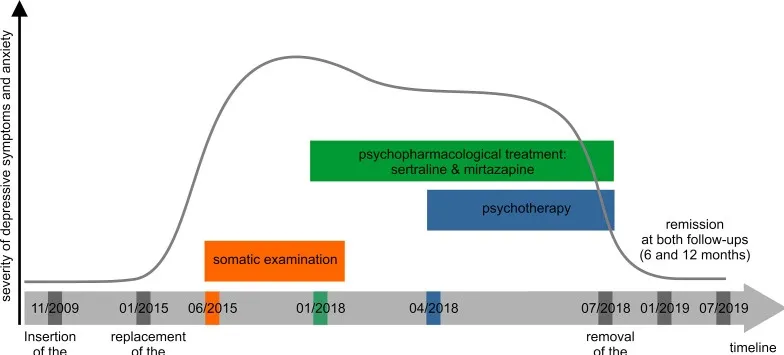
Timeline showcasing the course of psychiatric symptoms, the somatic examination, the psychopharmacological, psychotherapeutic treatment and the insertion, replacement and removal of the LNG-IUS over time. Somatic examinations included gynecological, cardiological and rheumatological investigations as mentioned in the main text. Psychotherapeutic treatment comprised five supportive consultations. LNG-IUS, levonorgestrel-releasing intrauterine system.
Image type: chart (chart)